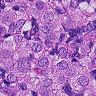
Metastatic tissue present: yes